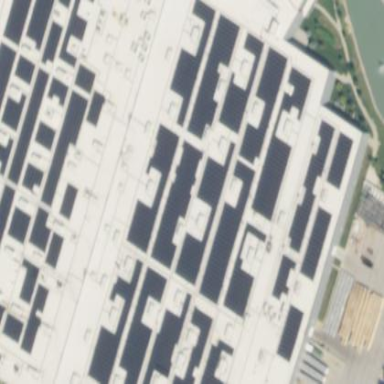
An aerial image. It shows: Building housing solar panels for energy production.